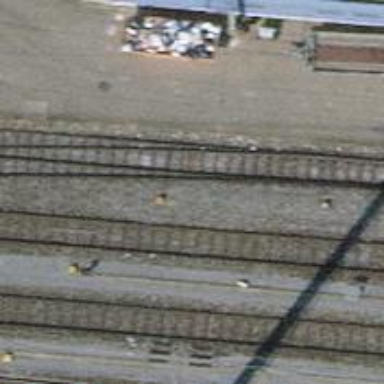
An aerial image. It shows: Railway yard with one track. The railway is electrified with contact line.